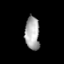
Tissue: prostate
Cell type: T cells
Senescence score: 0.7572
Nuclear area (px): 473
Mean DAPI intensity: 169.66